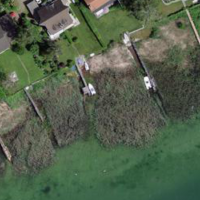
EUNIS habitat code: 21
Species observed at this site:
Lythrum salicaria